Interaction volume radius: 5 \u00c5
Interaction volume height: 15 \u00c5
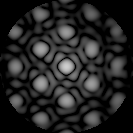
Disorder parameter: 0.2318